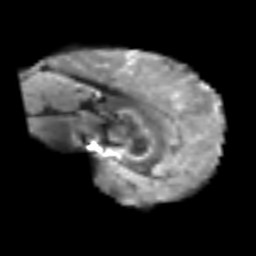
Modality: T2w
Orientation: sagittal
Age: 49
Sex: male
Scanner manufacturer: siemens
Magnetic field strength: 3 T
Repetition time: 6.1 s
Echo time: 0.101 s